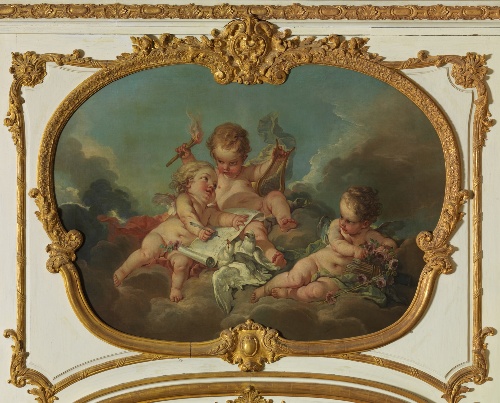
Title: Allegory of Lyric Poetry
Artist: François Boucher
Artist bio: French, Paris 1703–1770 Paris
Date: 1753
Object type: Painting
Classification: Paintings
Medium: Oil on canvas
Dimensions: Irregular, 45 1/4 x 62 3/4 in. (114.9 x 159.4 cm)
Department: European Paintings
Credit line: Purchase, Mr. and Mrs. Charles Wrightsman Gift, 1969
Accession year: 1969
Repository: Metropolitan Museum of Art, New York, NY
Tags: Musical Instruments|Doves|Putti|Writing